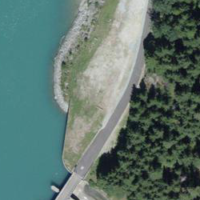
EUNIS habitat code: 48
Species observed at this site:
Angelica sylvestris
Erebia aethiops